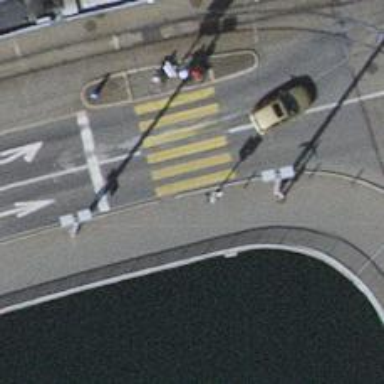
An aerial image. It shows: Kerb barrier.